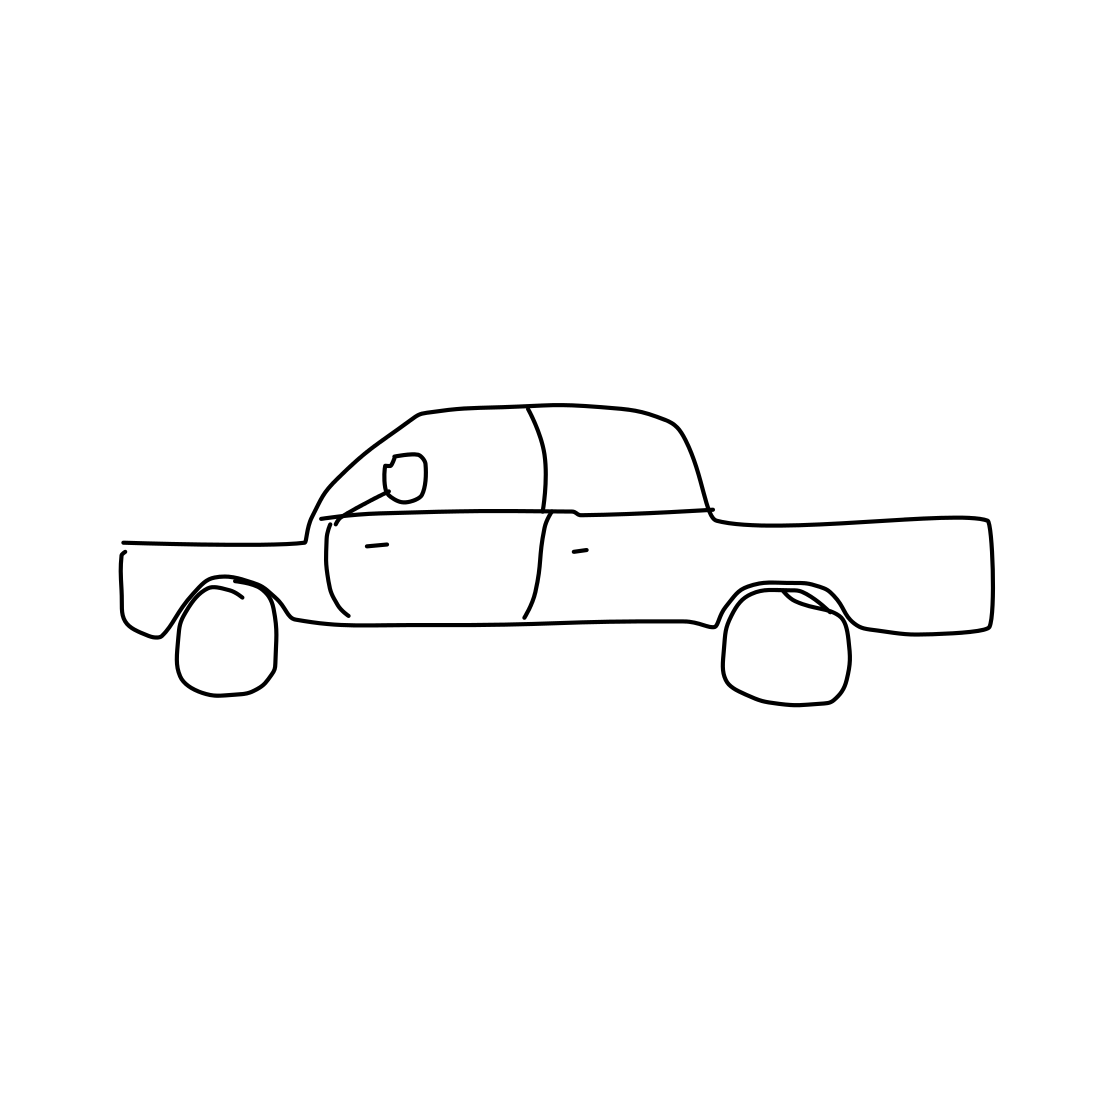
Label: car (sedan)